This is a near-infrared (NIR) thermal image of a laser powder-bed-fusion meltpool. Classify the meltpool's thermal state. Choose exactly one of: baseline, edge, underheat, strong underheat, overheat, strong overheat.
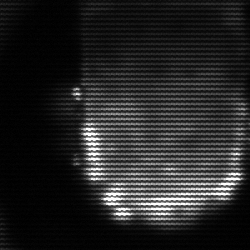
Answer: baseline